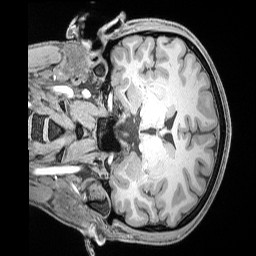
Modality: T1w
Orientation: coronal
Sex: male
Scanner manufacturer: siemens
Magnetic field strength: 3 T
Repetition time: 2.53 s
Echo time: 0.00169 s